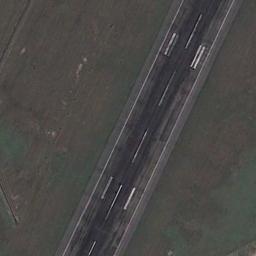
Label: runway